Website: home-depot
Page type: customer-info-address
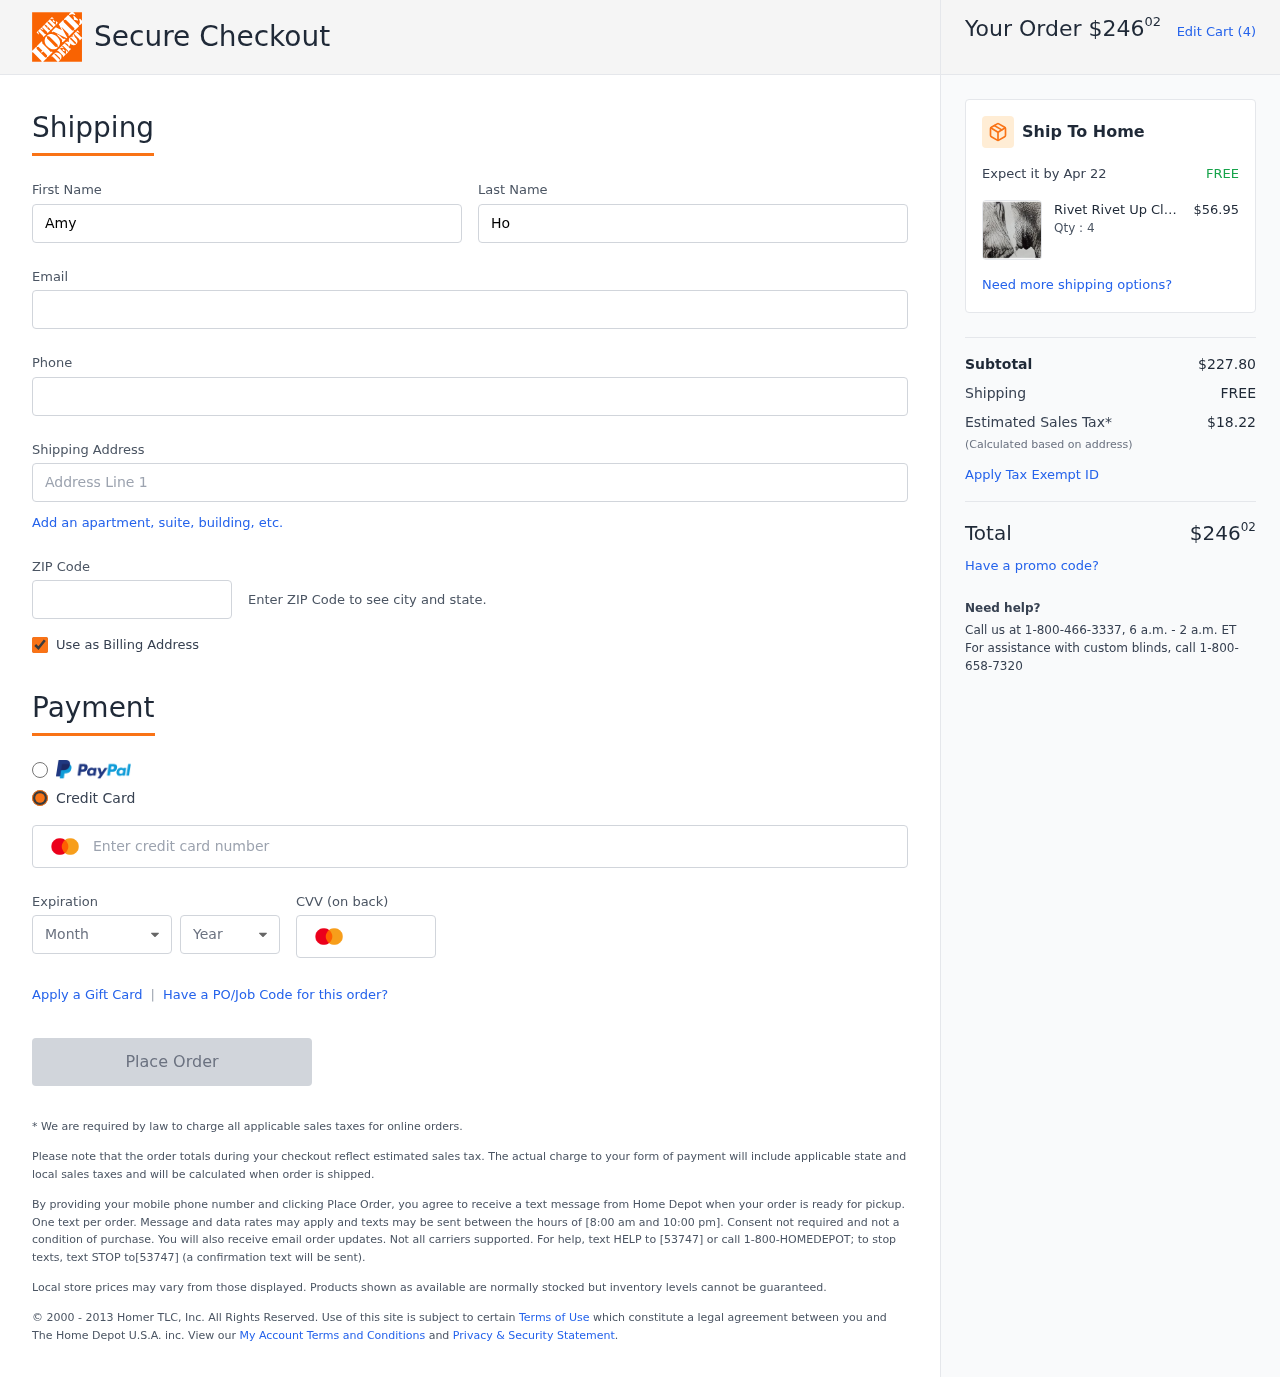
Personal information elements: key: PII_CARD_CVV
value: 257
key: PII_CARD_EXPIRY_MONTH
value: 04
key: PII_CARD_EXPIRY_YEAR
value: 27
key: PII_CARD_NUMBER
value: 2544 8042 3670 7299
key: PII_EMAIL
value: ahoward@gmail.com
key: PII_FIRSTNAME
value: Amy
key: PII_LASTNAME
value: Howard
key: PII_PHONE
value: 5646531561
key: PII_POSTCODE
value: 18904
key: PII_STREET
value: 49433 Perez Place
Product elements: key: PRODUCT1_BRAND
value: Rivet
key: PRODUCT1_NAME
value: Rivet Up Close Black and White Elephant Photo Canvas Print Wall Art Decor
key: PRODUCT1_PRICE
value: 56.95
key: PRODUCT1_QUANTITY
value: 4
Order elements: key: ORDER_TOTAL
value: $24602
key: ORDER_NUM_ITEMS
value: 4
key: ORDER_DELIVERY_DATE
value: Apr 22
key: ORDER_SUBTOTAL
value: $227.80
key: ORDER_SHIPPING_COST
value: FREE
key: ORDER_TAX
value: $18.22